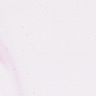
Metastatic tissue present: no